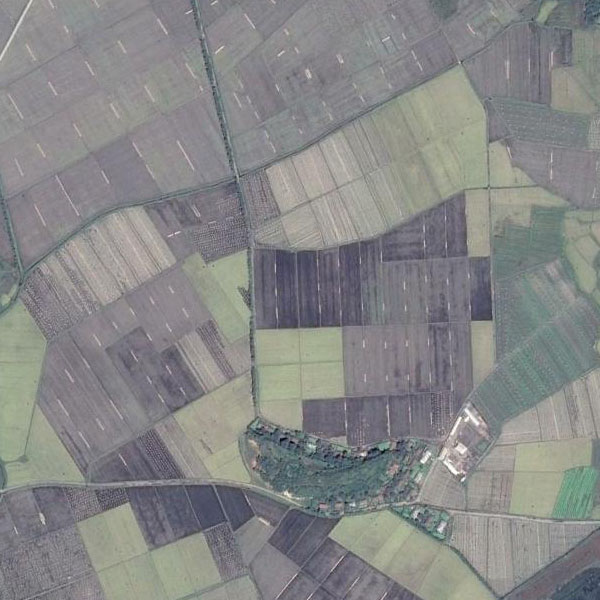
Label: Farmland